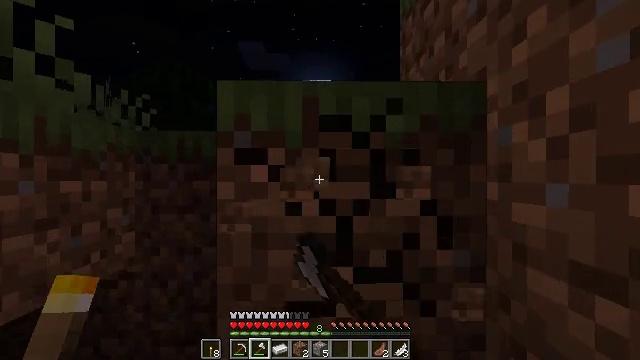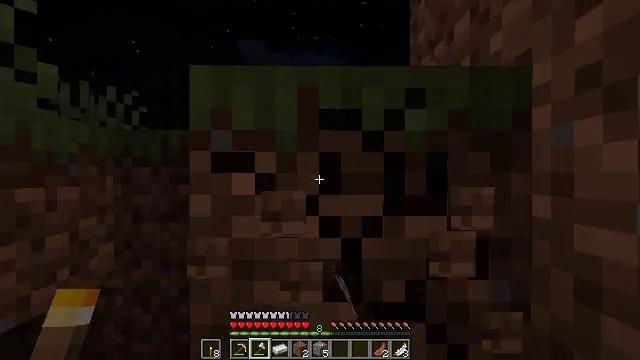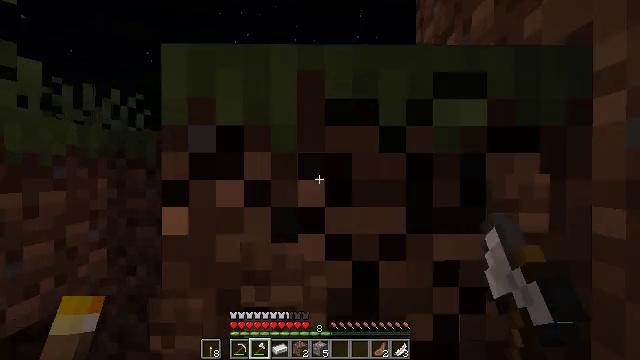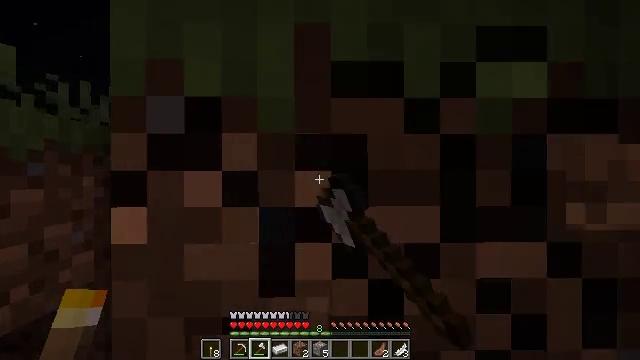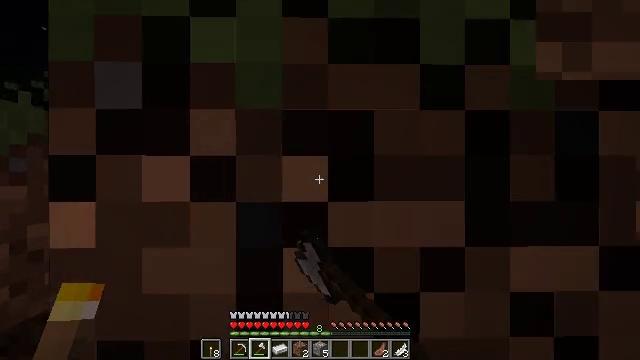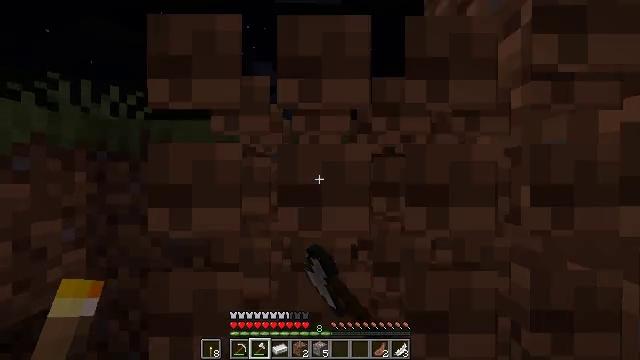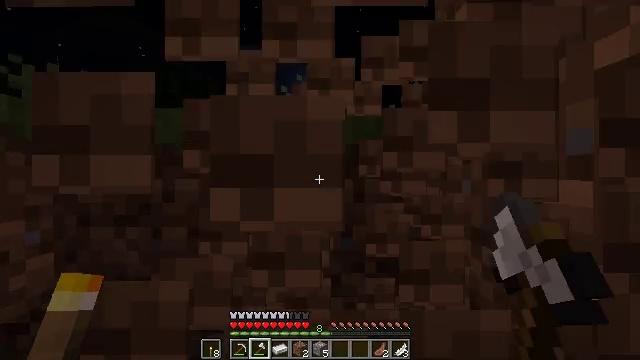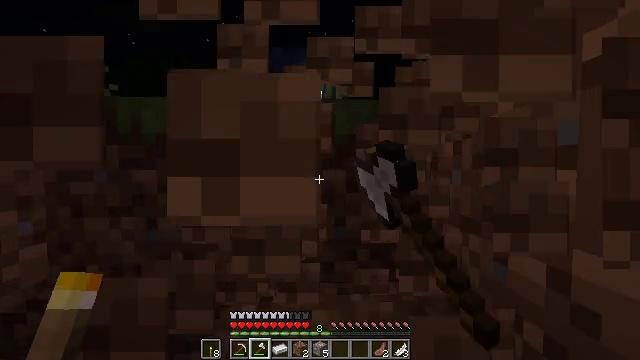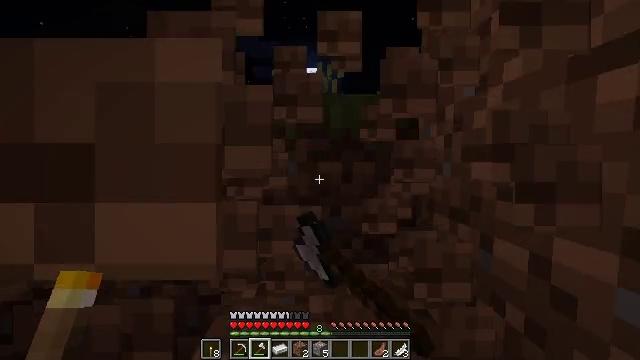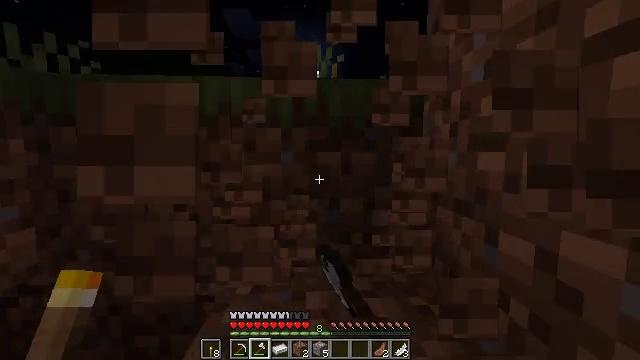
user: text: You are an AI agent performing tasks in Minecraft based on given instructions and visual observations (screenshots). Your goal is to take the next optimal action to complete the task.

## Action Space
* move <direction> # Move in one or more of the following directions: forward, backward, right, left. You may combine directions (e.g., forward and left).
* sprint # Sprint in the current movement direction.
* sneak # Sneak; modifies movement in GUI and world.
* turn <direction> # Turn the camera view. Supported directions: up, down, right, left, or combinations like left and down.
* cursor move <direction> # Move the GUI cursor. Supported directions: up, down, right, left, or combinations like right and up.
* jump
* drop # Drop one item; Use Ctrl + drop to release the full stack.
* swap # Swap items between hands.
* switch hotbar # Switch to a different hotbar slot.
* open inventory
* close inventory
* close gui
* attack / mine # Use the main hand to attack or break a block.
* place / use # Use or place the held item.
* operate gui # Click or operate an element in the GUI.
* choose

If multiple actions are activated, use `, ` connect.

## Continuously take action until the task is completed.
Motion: motion action
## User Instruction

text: Collect the grass block using a shovel.
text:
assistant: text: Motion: move forward, sprint, attack / mine
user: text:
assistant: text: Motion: move forward, sprint, attack / mine
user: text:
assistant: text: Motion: move forward, sprint, attack / mine
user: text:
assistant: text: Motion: move forward, sprint, attack / mine
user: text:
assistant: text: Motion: move forward, sprint, attack / mine
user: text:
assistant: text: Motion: move forward, sprint, attack / mine
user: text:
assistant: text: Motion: move forward, sprint, turn right and down, attack / mine
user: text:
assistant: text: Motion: move forward, sprint, turn down, attack / mine
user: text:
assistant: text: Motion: move forward, sprint, turn down, attack / mine
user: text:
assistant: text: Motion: sprint, attack / mine